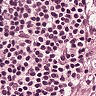
Metastatic tissue present: no